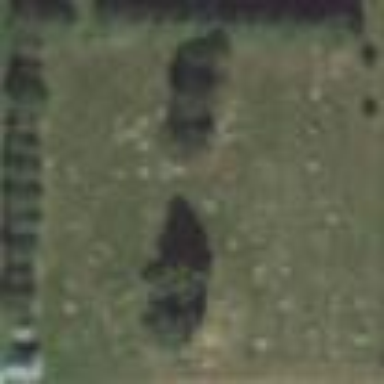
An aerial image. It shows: Cemetery.